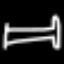
Label: bed